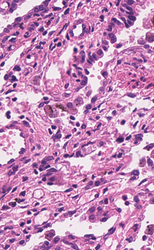
Tumor epithelial tissue: yes
Tumor-associated stroma tissue: yes
Normal tissue: no